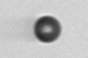
Label: bead